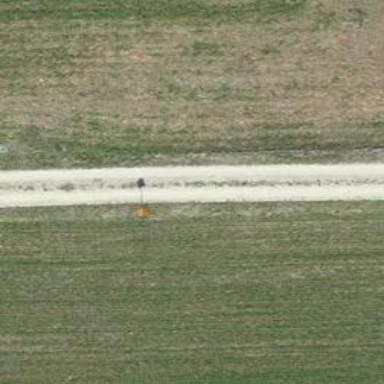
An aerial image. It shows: Aerial marker.